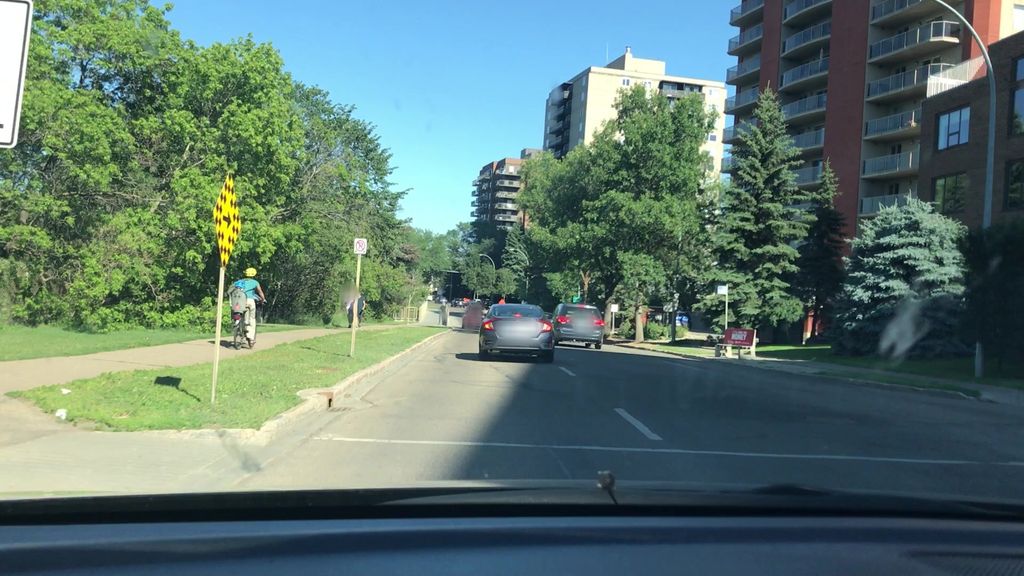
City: edmonton